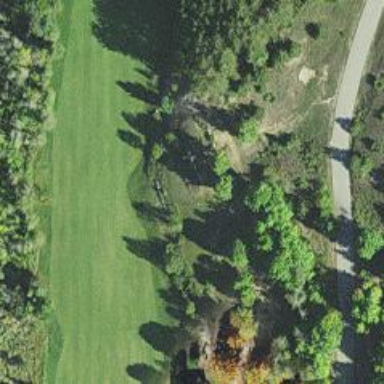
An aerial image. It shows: Golf bunker filled with natural sand.